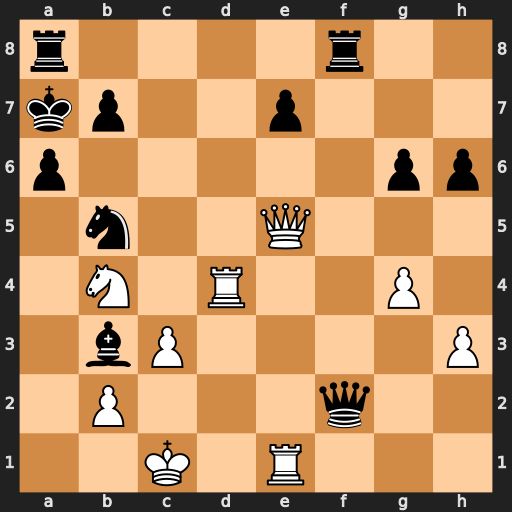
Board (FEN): r4r2/kp2p3/p5pp/1n2Q3/1N1R2P1/1bP4P/1P3q2/2K1R3
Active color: w
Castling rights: -
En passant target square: -
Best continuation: Qc5+ Kb8 Rd8+ Rxd8 Qxf2